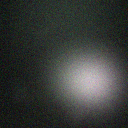
Screen state: off